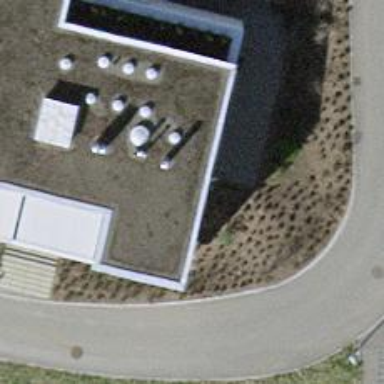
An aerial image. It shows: Building part with flat roof.